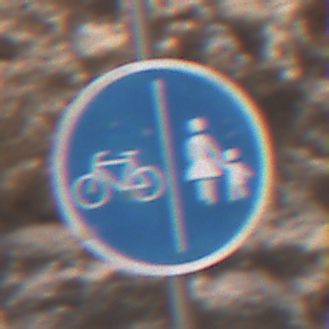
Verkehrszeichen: GetrennterRadUndGehwegRadwegLinks
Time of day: Midday
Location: Outdoor (Urban)
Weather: PartlyCloudy
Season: NotSpecified
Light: Natural